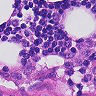
Metastatic tissue present: no